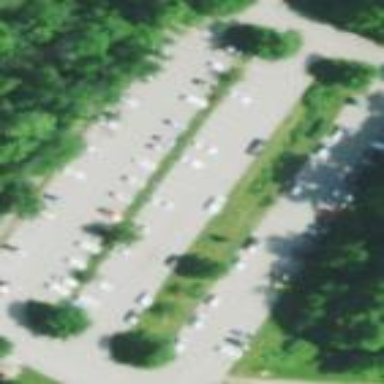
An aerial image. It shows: Parking aisle designated as service road.